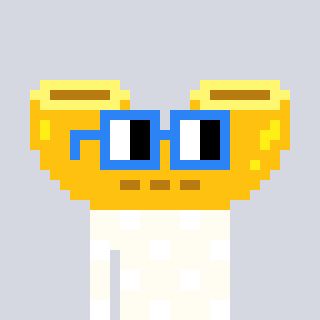
a pixel art character with square blue glasses, a macaroni-shaped head and a grayscale-colored body on a cool background